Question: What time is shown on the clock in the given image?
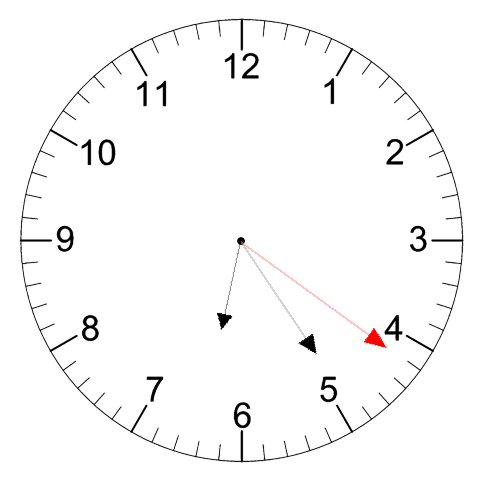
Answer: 06:24:21